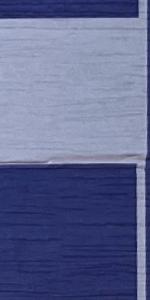
Label: Empty